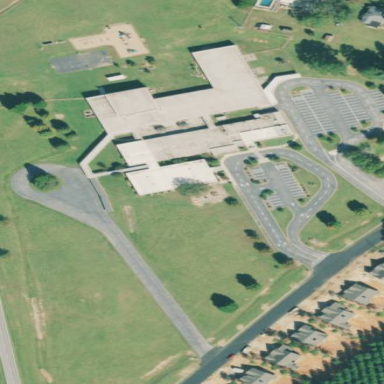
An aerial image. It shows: School.